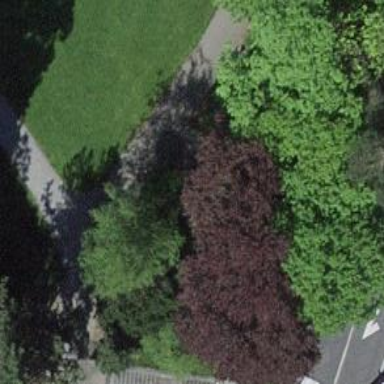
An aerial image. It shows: Park with broadleaved deciduous trees.